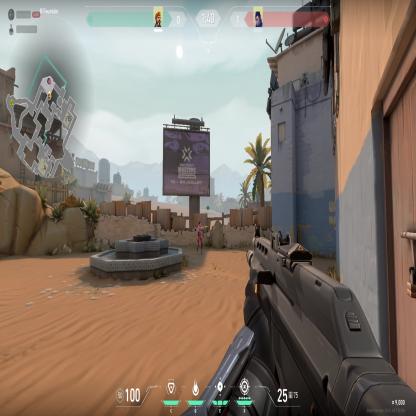
Label: enemy